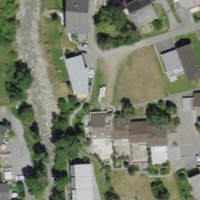
EUNIS habitat code: 54
Species observed at this site:
Prunus padus